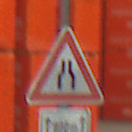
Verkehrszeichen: VerengteFahrbahn
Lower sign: LaengeEinerStrecke1
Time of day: MorningAfternoon
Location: Outdoor (Suburban)
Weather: PartlyCloudy
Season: NotSpecified
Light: Natural